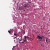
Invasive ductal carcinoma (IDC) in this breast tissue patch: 0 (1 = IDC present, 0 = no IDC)